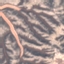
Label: HerbaceousVegetation